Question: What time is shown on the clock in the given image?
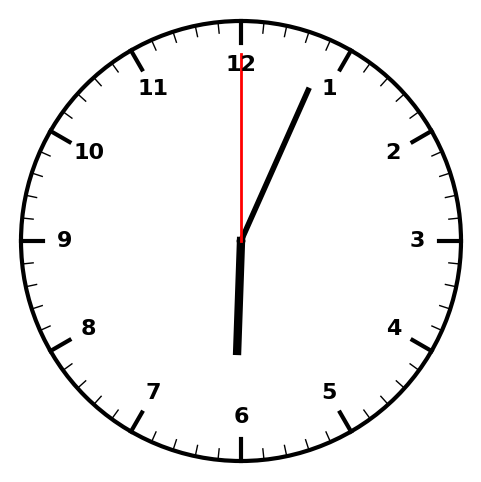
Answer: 06:04:00